The plot shows how the frequency content of a rotor-rig vibration signal evolves over time (STFT spectrogram). Classify the rotor condition as one of: normal, misalignment, unbalance, looseness.
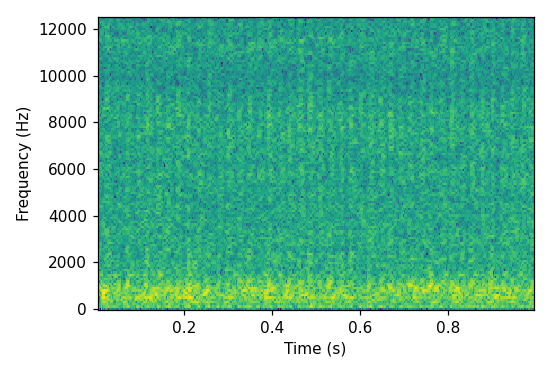
Answer: unbalance